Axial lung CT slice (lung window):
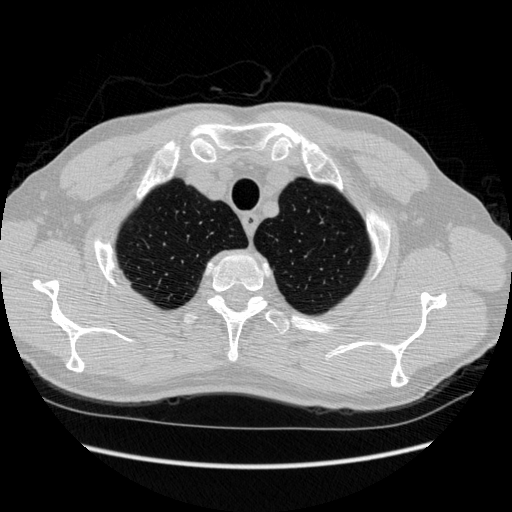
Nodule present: no